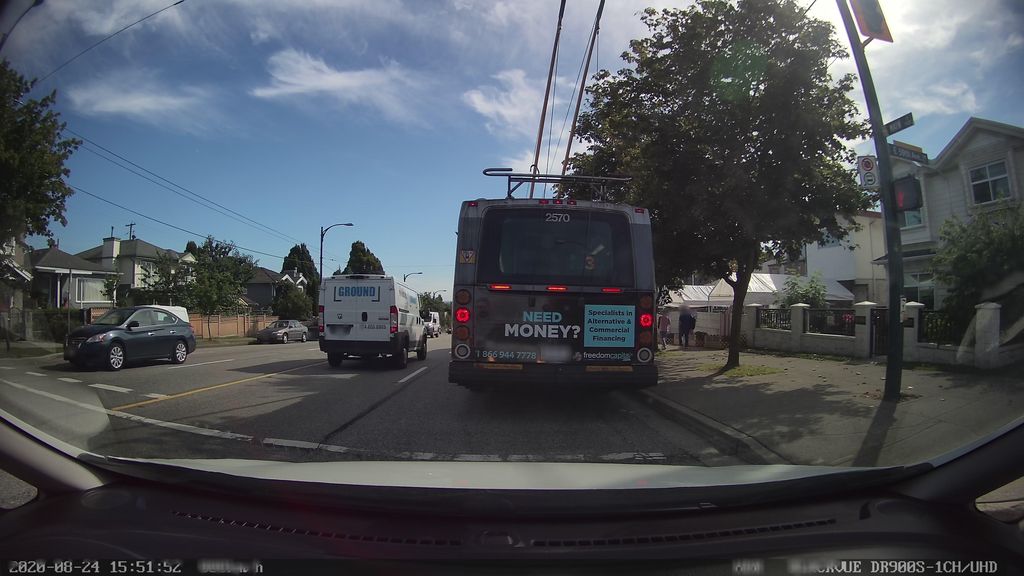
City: vancouver